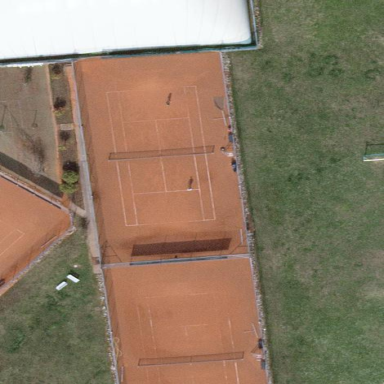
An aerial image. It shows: Tennis court in leisure pitch.